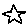
Label: star